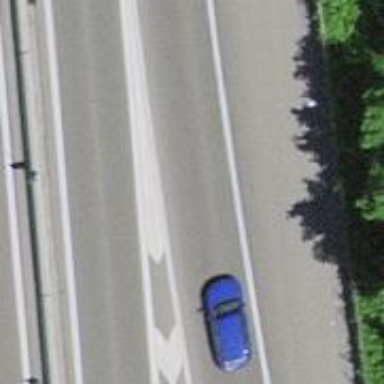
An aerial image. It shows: Motorway link.